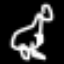
Label: angel